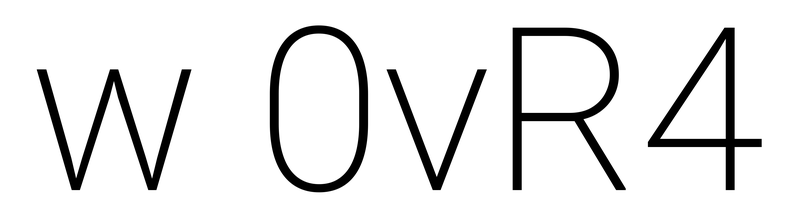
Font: Roboto_ExtraLight